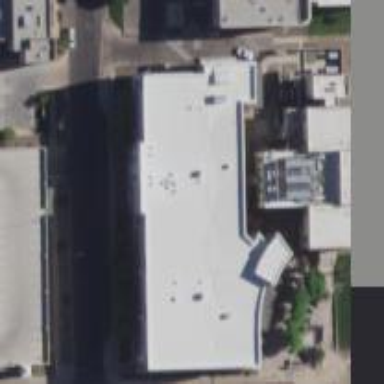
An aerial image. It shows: Courthouse building.